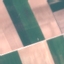
Land use / land cover class: AnnualCrop